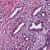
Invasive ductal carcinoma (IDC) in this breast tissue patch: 1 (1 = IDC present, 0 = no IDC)